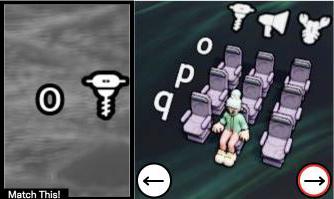
Task: seats
Answer: no